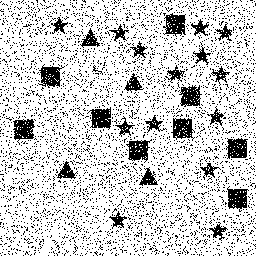
Squares: 9
Triangles: 4
Stars: 14
Total shapes: 27